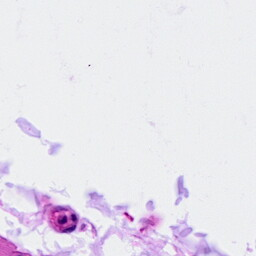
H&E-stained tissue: Ovarian